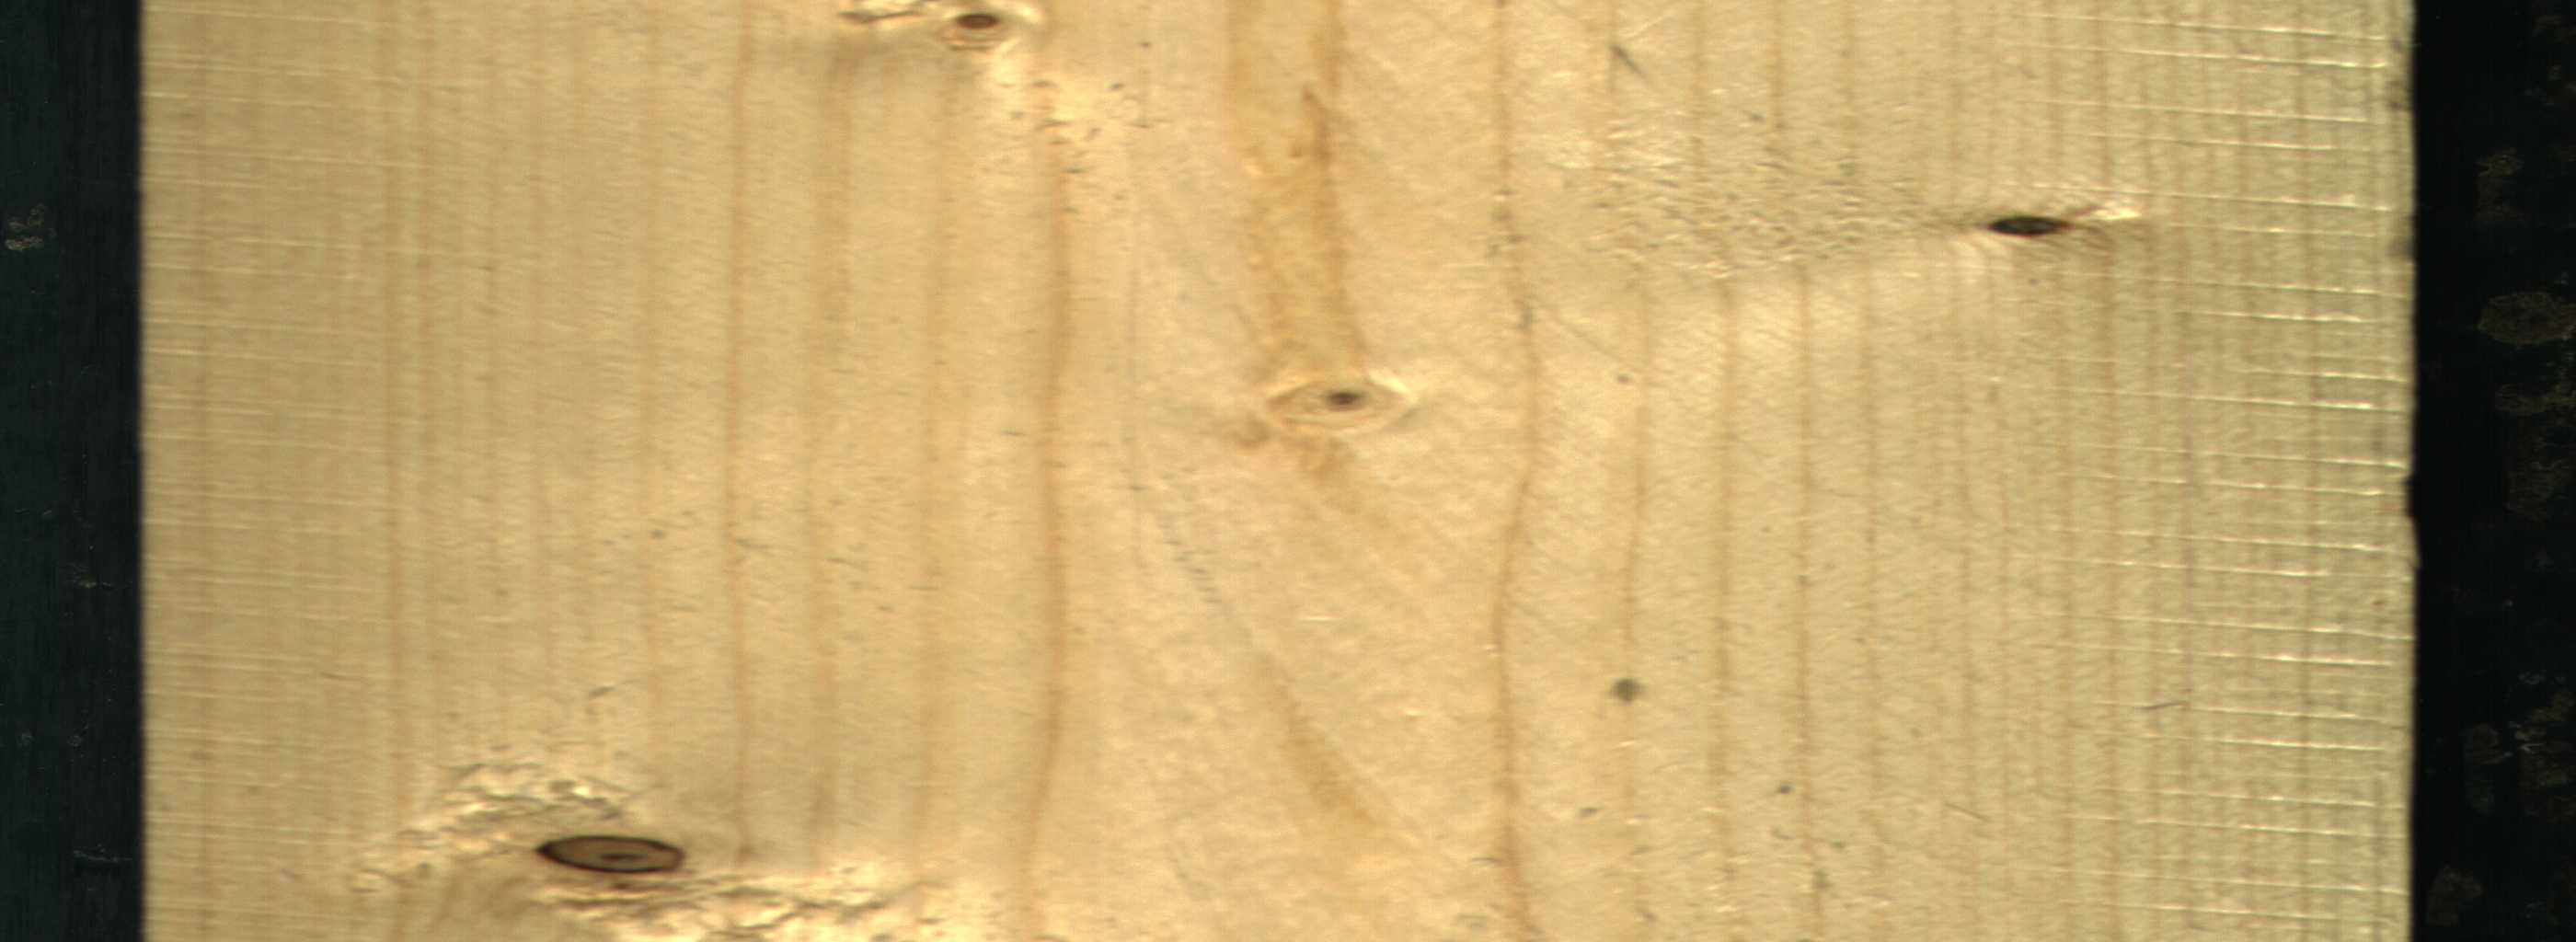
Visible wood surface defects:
Dead_Knot
Dead_Knot
Live_Knot
Live_Knot